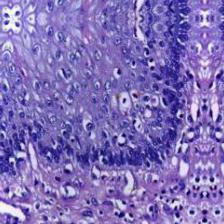
Diagnosis: Normal